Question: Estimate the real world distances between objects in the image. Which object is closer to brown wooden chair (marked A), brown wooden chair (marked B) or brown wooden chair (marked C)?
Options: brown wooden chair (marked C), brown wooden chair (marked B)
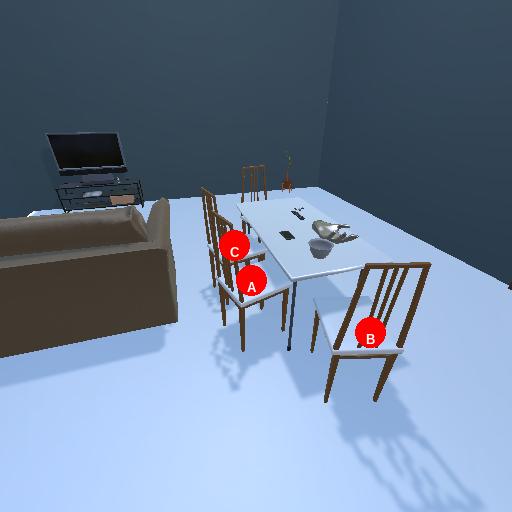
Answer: brown wooden chair (marked C)